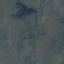
Land use / land cover: HerbaceousVegetation